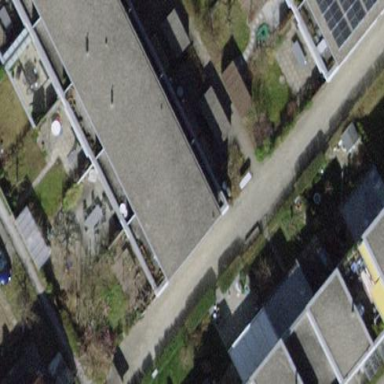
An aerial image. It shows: Flat-roofed building.